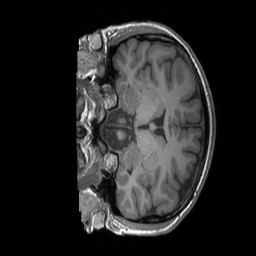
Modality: T1w
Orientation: coronal
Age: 27
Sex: female